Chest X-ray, PA view. Patient: 59 years old, sex F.
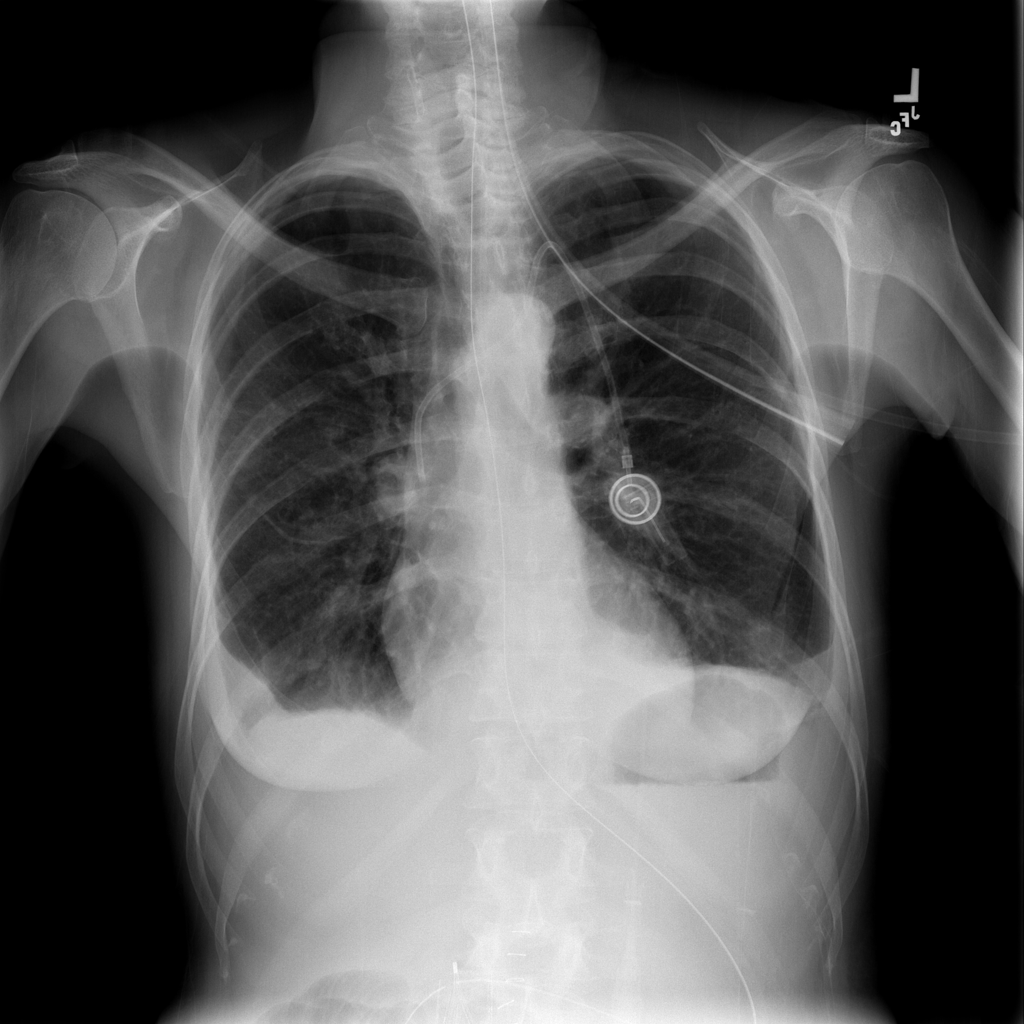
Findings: No Finding